Question: Program A, is a c program that endlessly, receives input in stdin, process it and output it to stdout.
I want to write program B (in python) so it will reads A's output, and feed it back with whatever is needed.
Note there must be only one instance of each of those programs, so given b1 and b2 which are instances of b instead of:
'''
$ b1 | a | b2
'''
I need to have
'''
$ b1 | a | b1
'''
The following is the diagram of the final desired result:

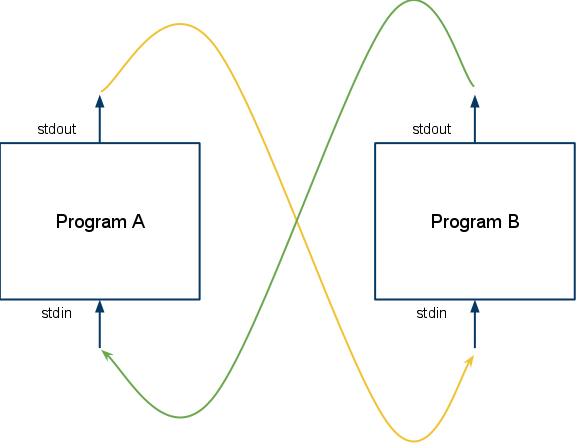
Answer: Use the <URL> class to create a subprocess for program A. For example:
'''
import subprocess
import sys
# Create subprocess with pipes for stdin and stdout
progA = subprocess.Popen("a", stdin=subprocess.PIPE, stdout=subprocess.PIPE)
# Reassign the pipes to our stdin and stdout
sys.stdin = progA.stdout
sys.stdout = progA.stdin
'''
Now the two processes can communicate back and forth with each other via the pipes. It might also be a good idea to save the original 'sys.stdin' and 'sys.stdout' into other variables so that if you ever decide to terminate the subprocess, you can restore stdin and stdout to their original states (e.g. the terminal).